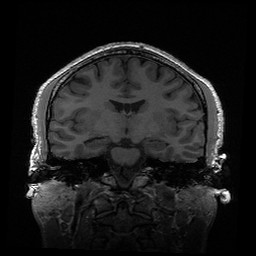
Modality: T1w
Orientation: coronal